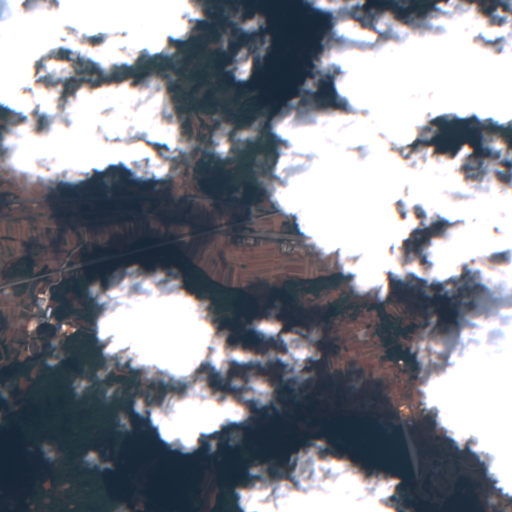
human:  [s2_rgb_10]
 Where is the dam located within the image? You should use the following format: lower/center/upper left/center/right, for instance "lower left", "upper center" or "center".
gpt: The dam is located in the lower right of the image.
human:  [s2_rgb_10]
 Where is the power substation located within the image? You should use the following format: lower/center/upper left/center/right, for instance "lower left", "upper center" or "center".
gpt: The power substation is located in the center right of the image.
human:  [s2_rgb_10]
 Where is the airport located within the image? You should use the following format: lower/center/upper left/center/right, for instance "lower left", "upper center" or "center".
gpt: There is no airport in the image.